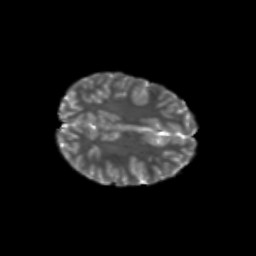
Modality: T2w
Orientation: axial
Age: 11
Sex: male
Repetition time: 9.512 s
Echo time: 0.089 s